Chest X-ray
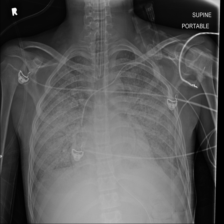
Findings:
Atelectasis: negative
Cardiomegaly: negative
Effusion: negative
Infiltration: negative
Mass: negative
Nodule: negative
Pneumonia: negative
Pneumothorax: negative
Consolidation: negative
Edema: negative
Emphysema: negative
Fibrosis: negative
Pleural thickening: negative
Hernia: negative